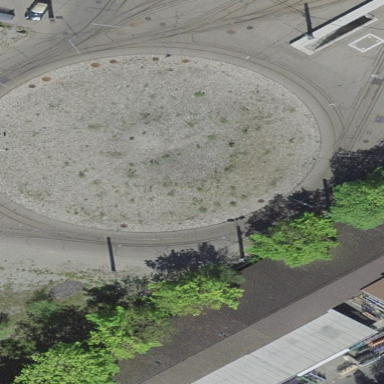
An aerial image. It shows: Tram railway with one track in service yard. The railway is electrified with contact line.